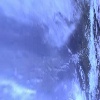
Label: cloud